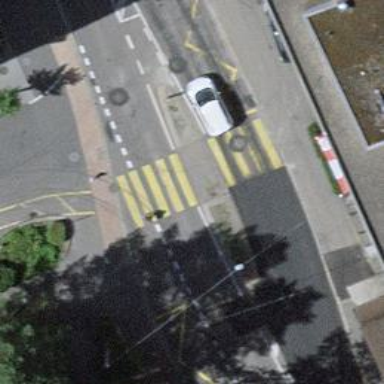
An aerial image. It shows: Footway that serves as traffic island.